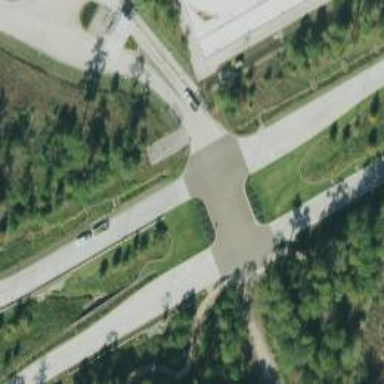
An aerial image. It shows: Secondary link road leading to driveway.